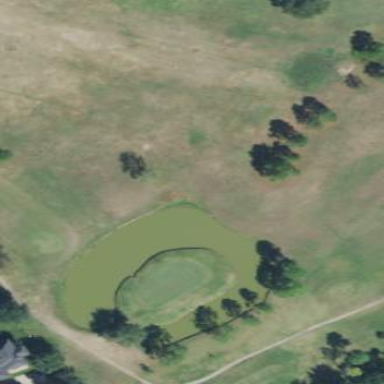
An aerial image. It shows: Water hazard in golf course. The hazard is natural water feature.